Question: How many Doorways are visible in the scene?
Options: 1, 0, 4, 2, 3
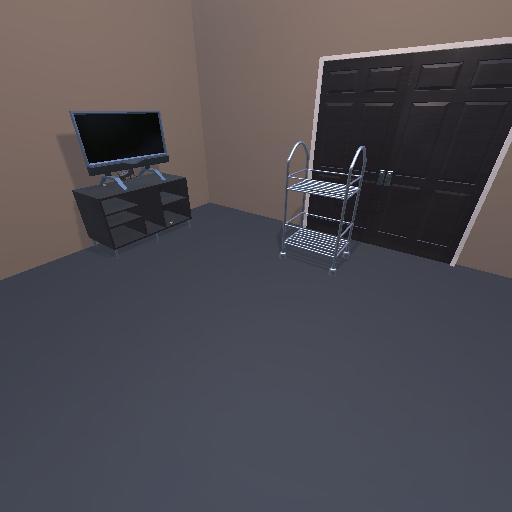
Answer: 1